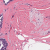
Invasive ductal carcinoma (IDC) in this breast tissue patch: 0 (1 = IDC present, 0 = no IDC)